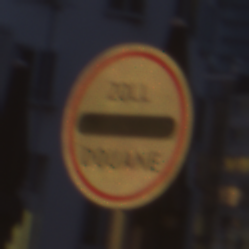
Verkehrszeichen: Zollstelle
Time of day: Night
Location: Outdoor (Urban)
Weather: PartlyCloudy
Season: NotSpecified
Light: Artificial